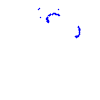
Particle: proton